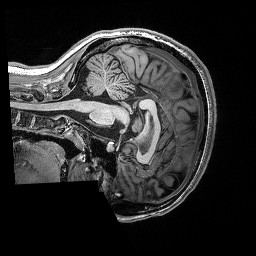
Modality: T1w
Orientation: sagittal
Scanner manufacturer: siemens
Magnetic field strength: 3 T
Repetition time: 2.53 s
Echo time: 0.0033 s